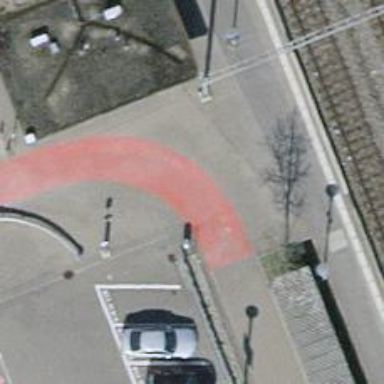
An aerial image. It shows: Asphalt cycleway.